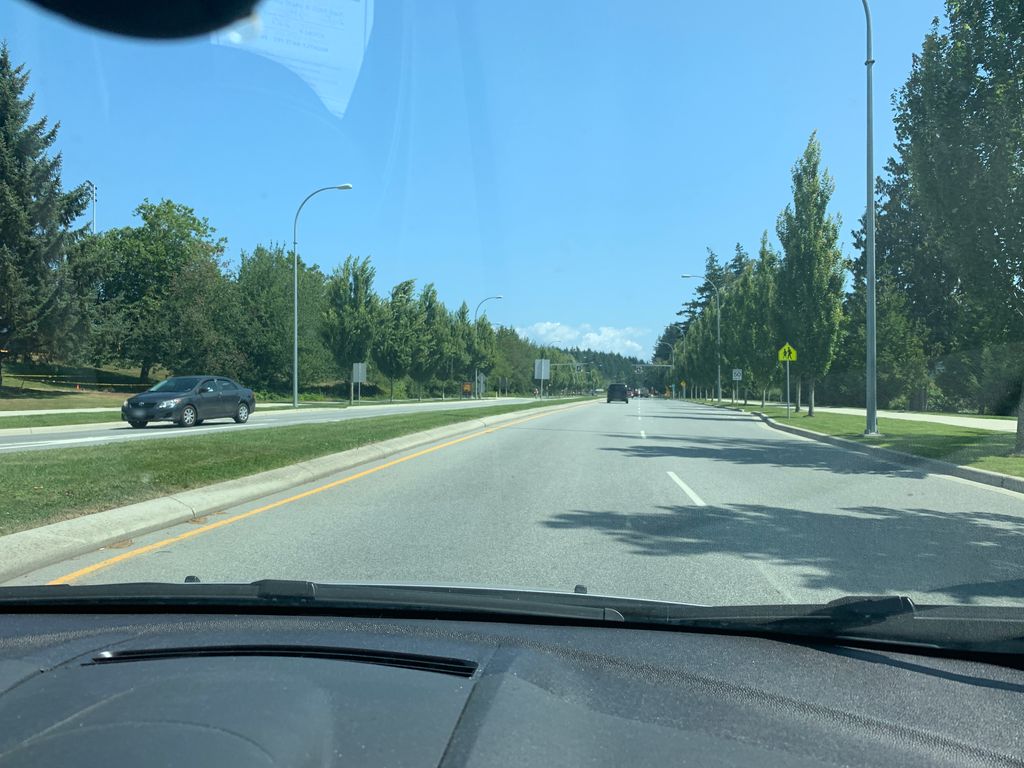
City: vancouver